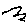
Label: bird